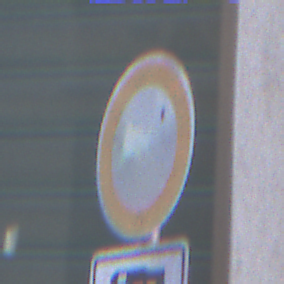
Verkehrszeichen: VerbotFahrzeugeAllerArt
Zusatzzeichen unten: MehrspurigeFahrzeugeFrei10
Umgebung: Outdoor, Urban
Tageszeit: MorningAfternoon
Wetter: PartlyCloudy
Licht: Natural
Jahreszeit: NotSpecified
Kontrast: MediumContrast